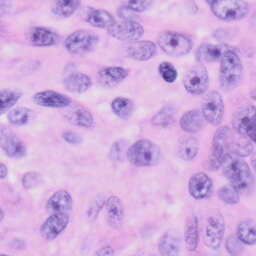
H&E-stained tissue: Skin